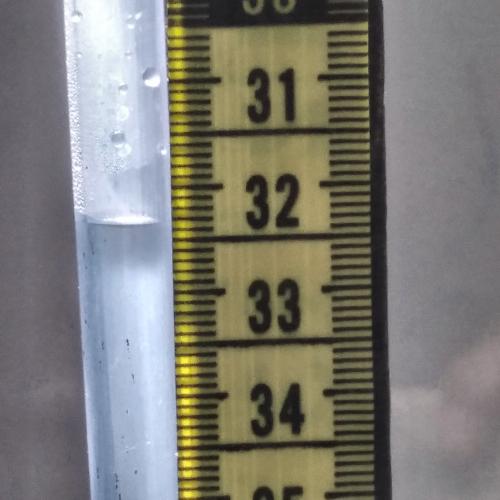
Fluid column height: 32.3 cm